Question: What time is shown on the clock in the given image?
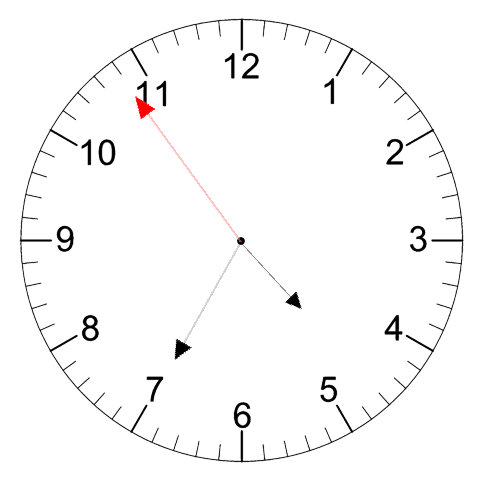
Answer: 04:34:54